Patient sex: M
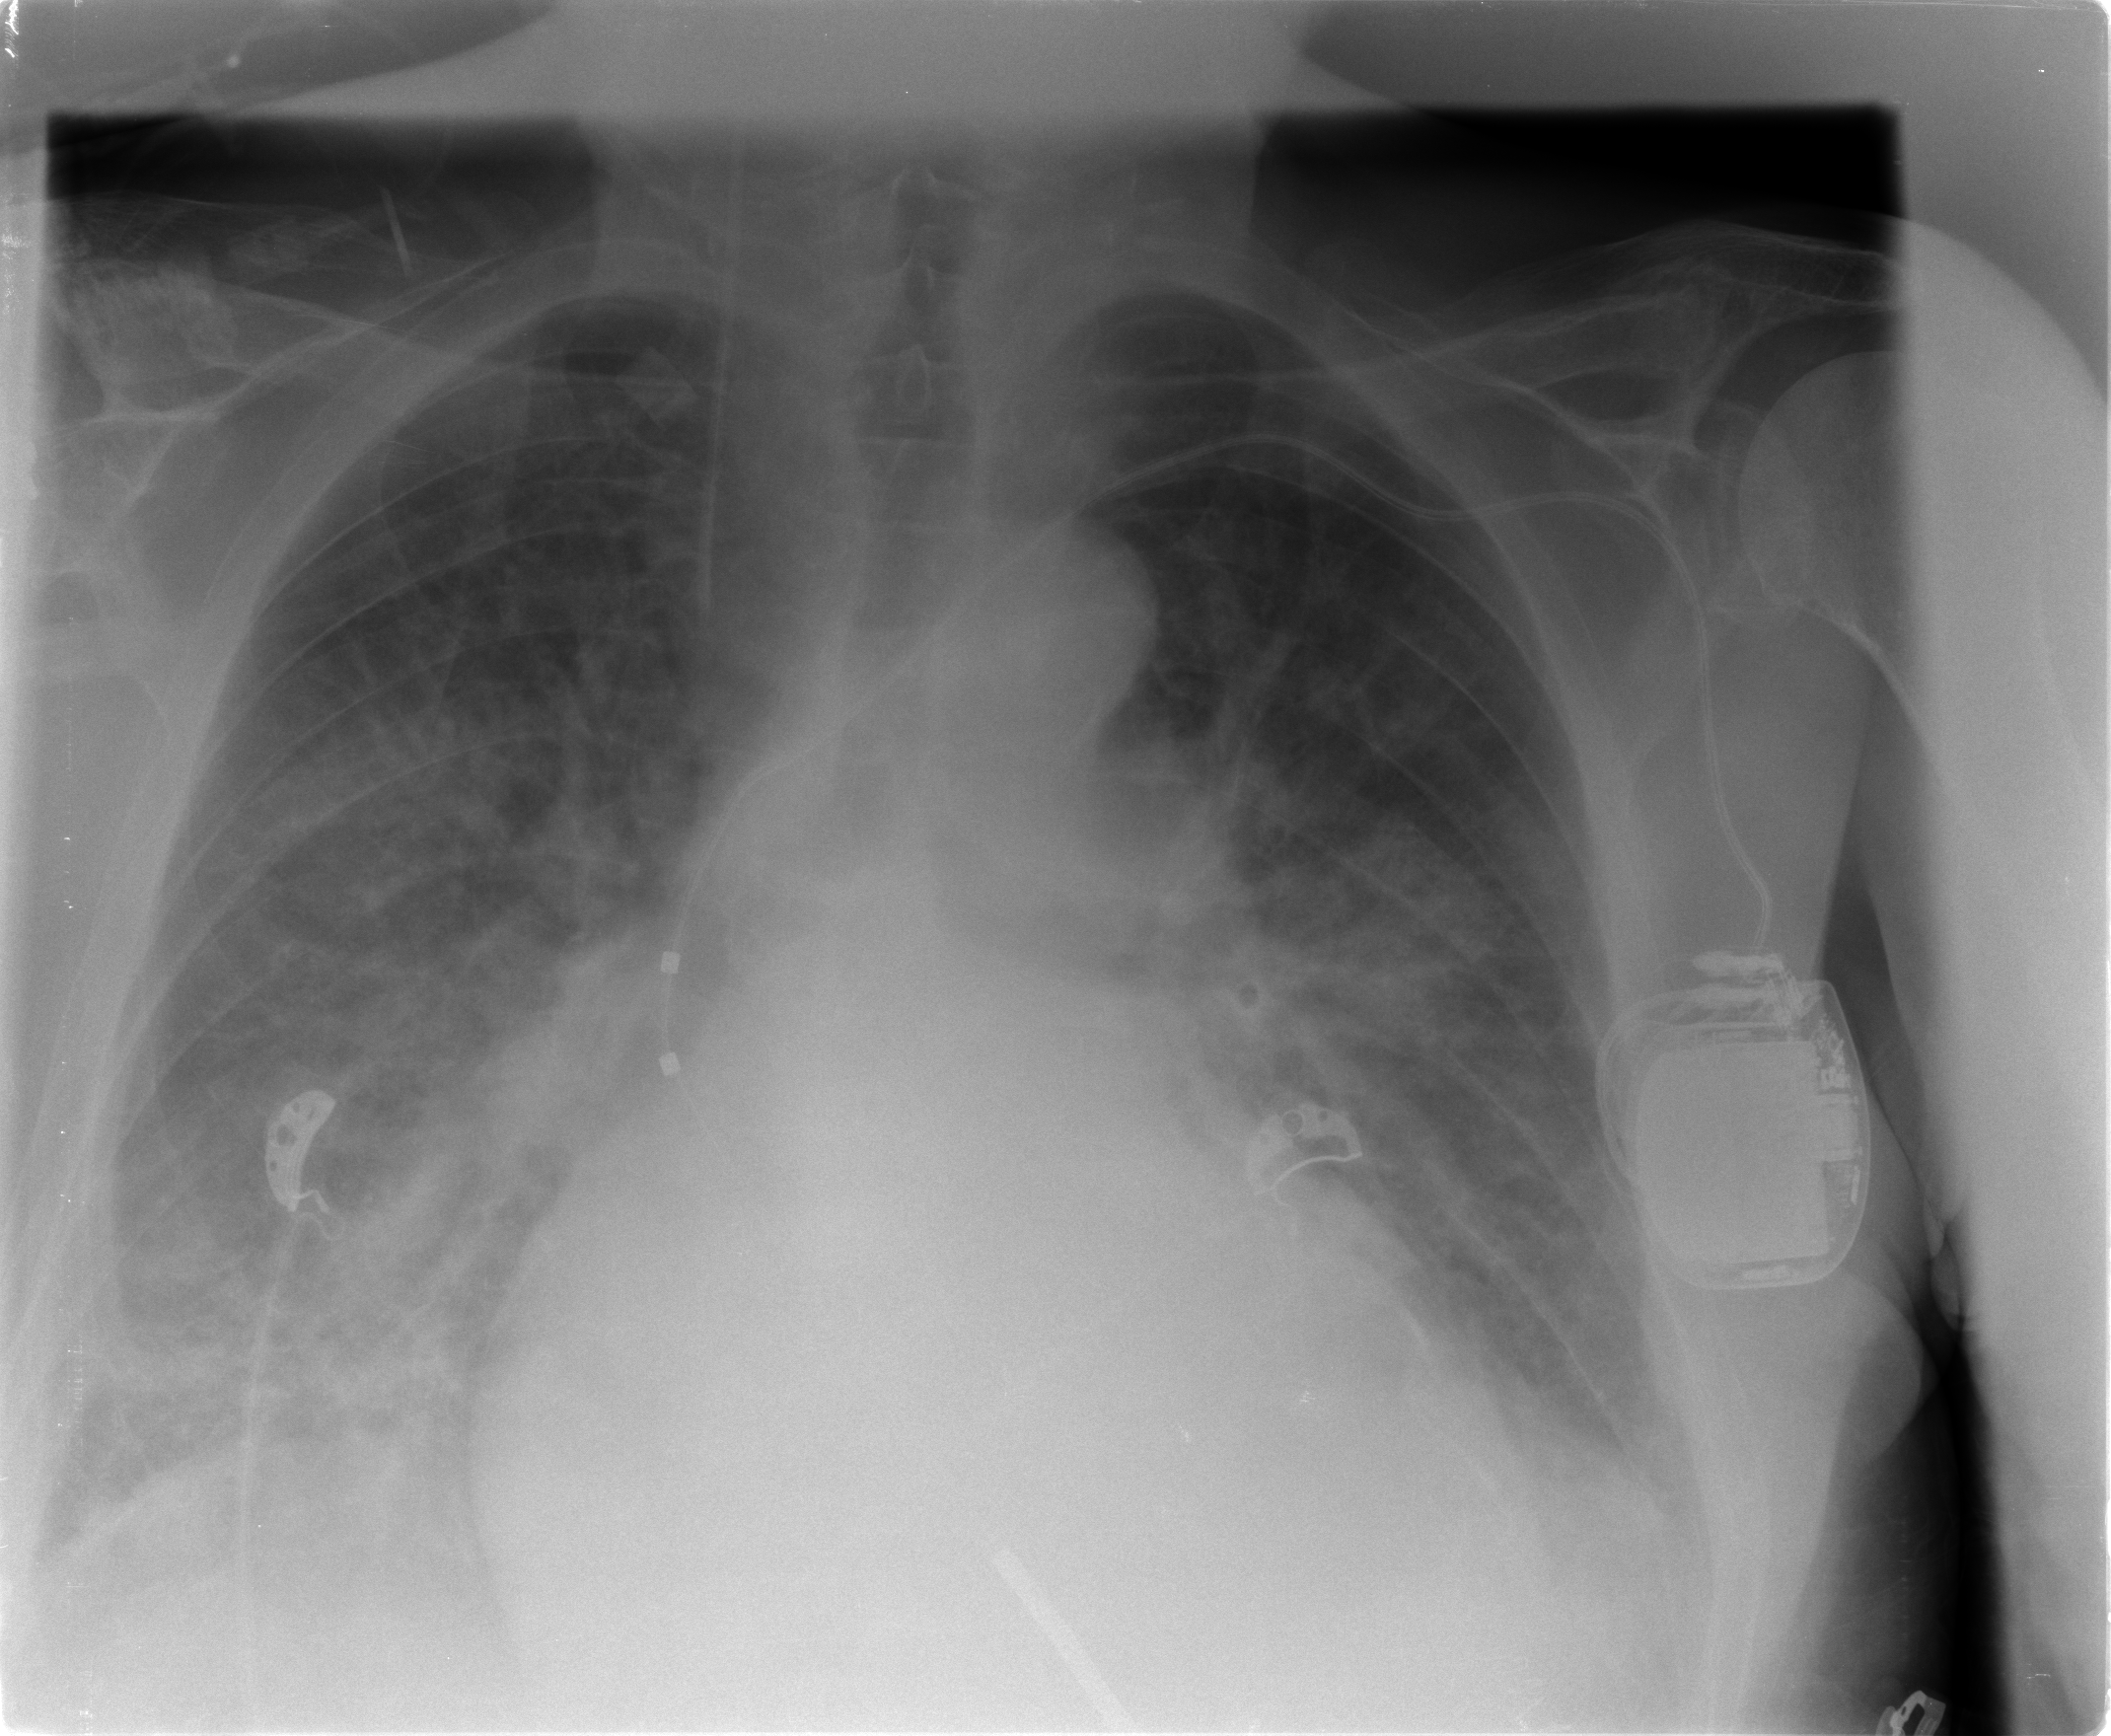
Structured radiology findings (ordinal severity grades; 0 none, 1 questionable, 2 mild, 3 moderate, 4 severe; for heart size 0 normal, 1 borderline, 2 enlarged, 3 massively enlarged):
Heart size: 2
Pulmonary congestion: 3
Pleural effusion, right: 3
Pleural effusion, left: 2
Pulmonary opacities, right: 2
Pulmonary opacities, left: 2
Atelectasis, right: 3
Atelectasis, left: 2